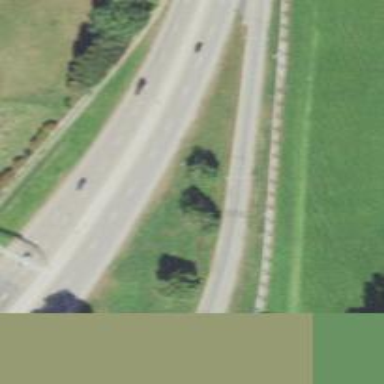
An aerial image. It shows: Expressway with asphalt surface classified as trunk highway.